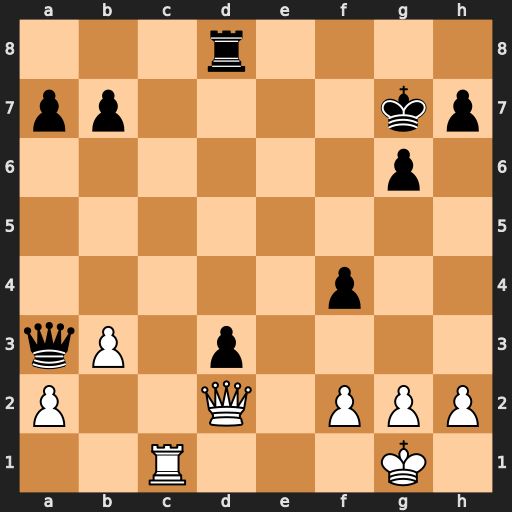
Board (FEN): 3r4/pp4kp/6p1/8/5p2/qP1p4/P2Q1PPP/2R3K1
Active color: w
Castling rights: -
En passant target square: -
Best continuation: Rc7+ Kg8 Qxf4 Qf8 Qc4+